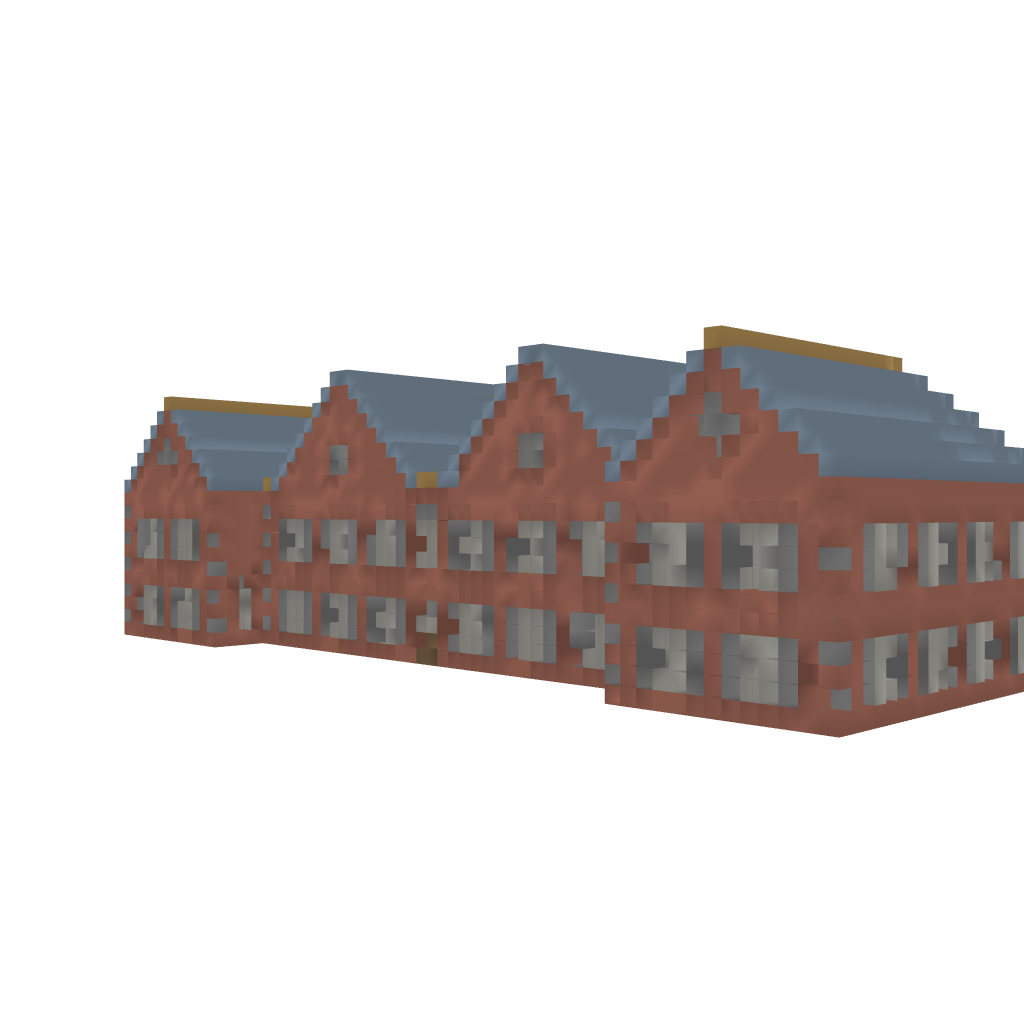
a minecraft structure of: Brick House